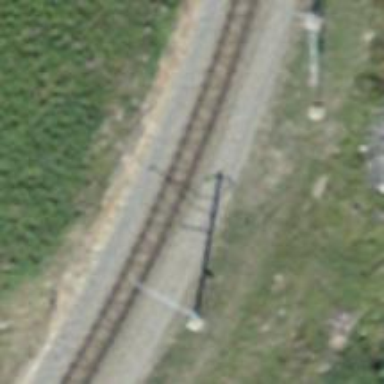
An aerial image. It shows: Narrow-gauge railway with 1 track. The tracks are electrified with contact line.